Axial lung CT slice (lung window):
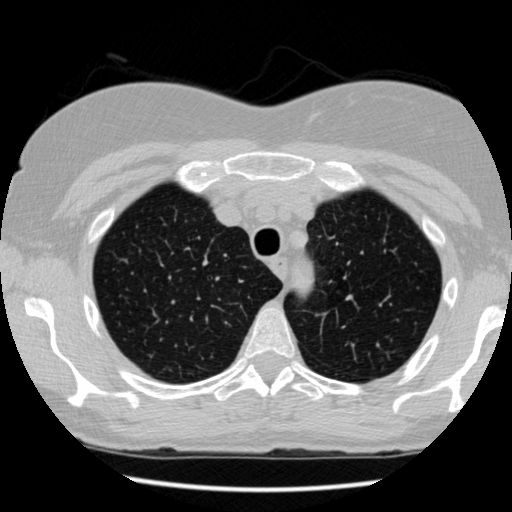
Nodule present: no